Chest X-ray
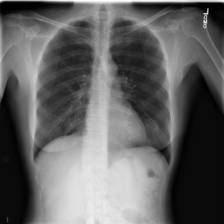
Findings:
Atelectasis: negative
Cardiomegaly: negative
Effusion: negative
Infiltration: positive
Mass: negative
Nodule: negative
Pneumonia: negative
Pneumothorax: negative
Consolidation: negative
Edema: negative
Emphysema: negative
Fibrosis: negative
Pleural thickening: negative
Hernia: negative